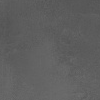
Atmospheric dust classification: dusty